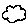
Label: cloud